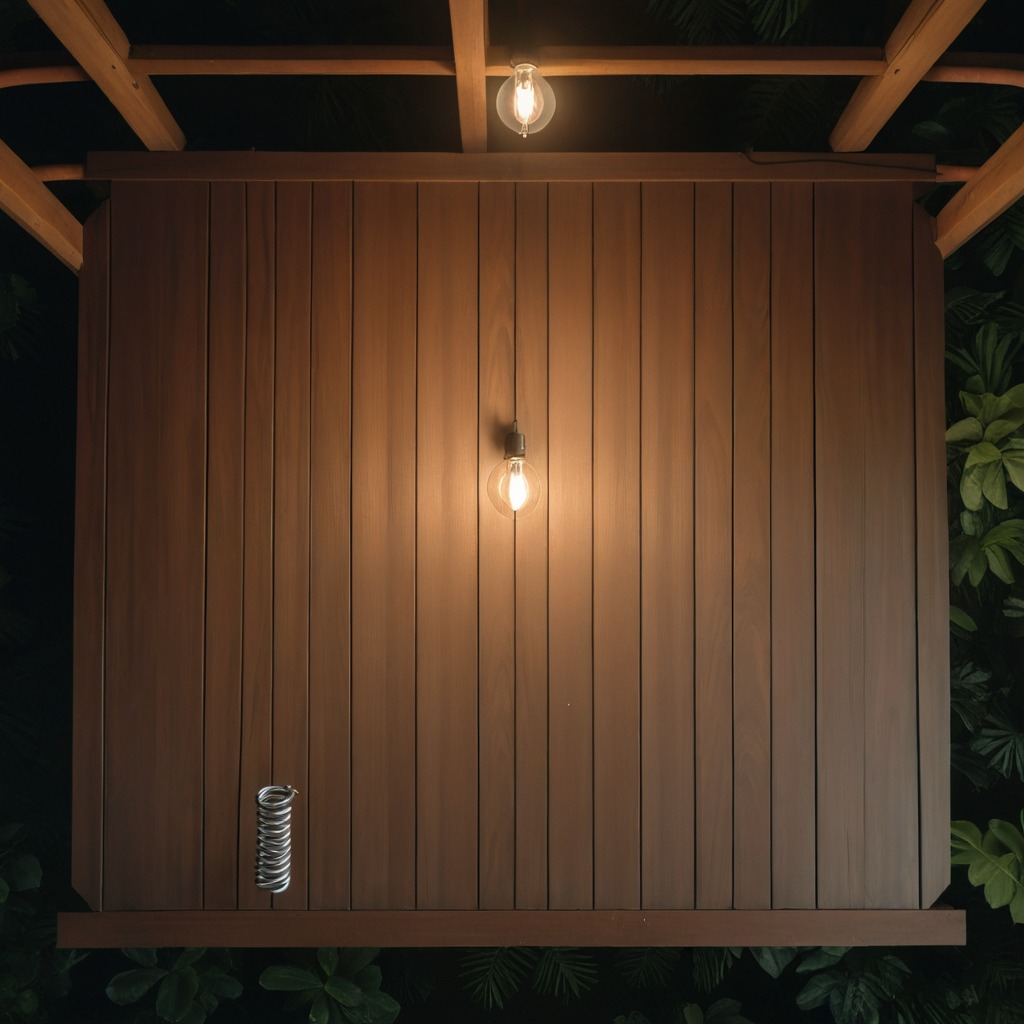
A coiled metal spring is lying on the wooden table inside a jungle field workshop tent at night.